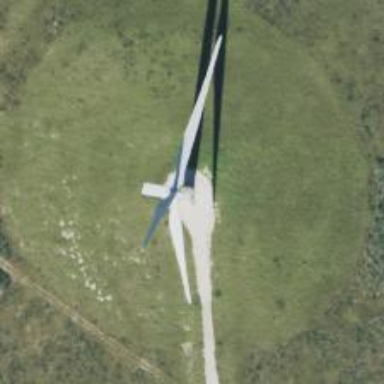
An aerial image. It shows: Wind generator powered by horizontal-axis wind turbine.